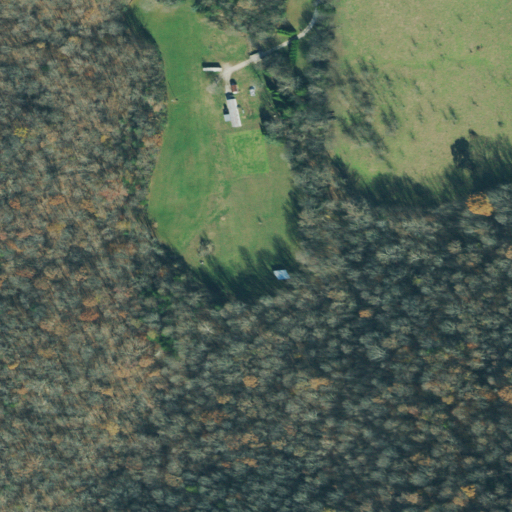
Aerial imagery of valley in Tennessee named Davis Cove containing deciduous forest, pasture, grassland, open development, and mixed forest